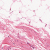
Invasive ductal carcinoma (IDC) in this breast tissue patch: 0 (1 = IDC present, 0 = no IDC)